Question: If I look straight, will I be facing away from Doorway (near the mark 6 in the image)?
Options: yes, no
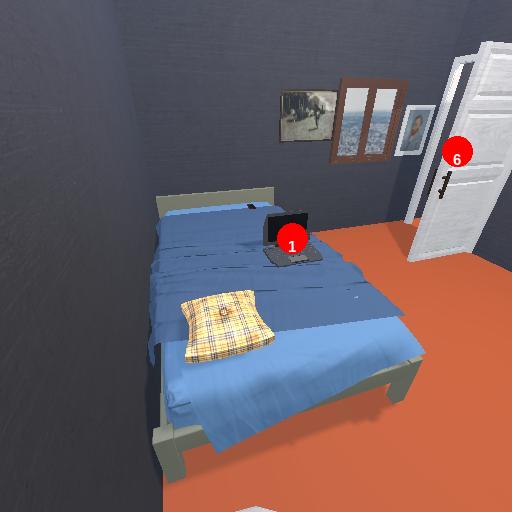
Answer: yes